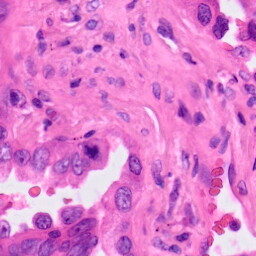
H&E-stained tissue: Lung